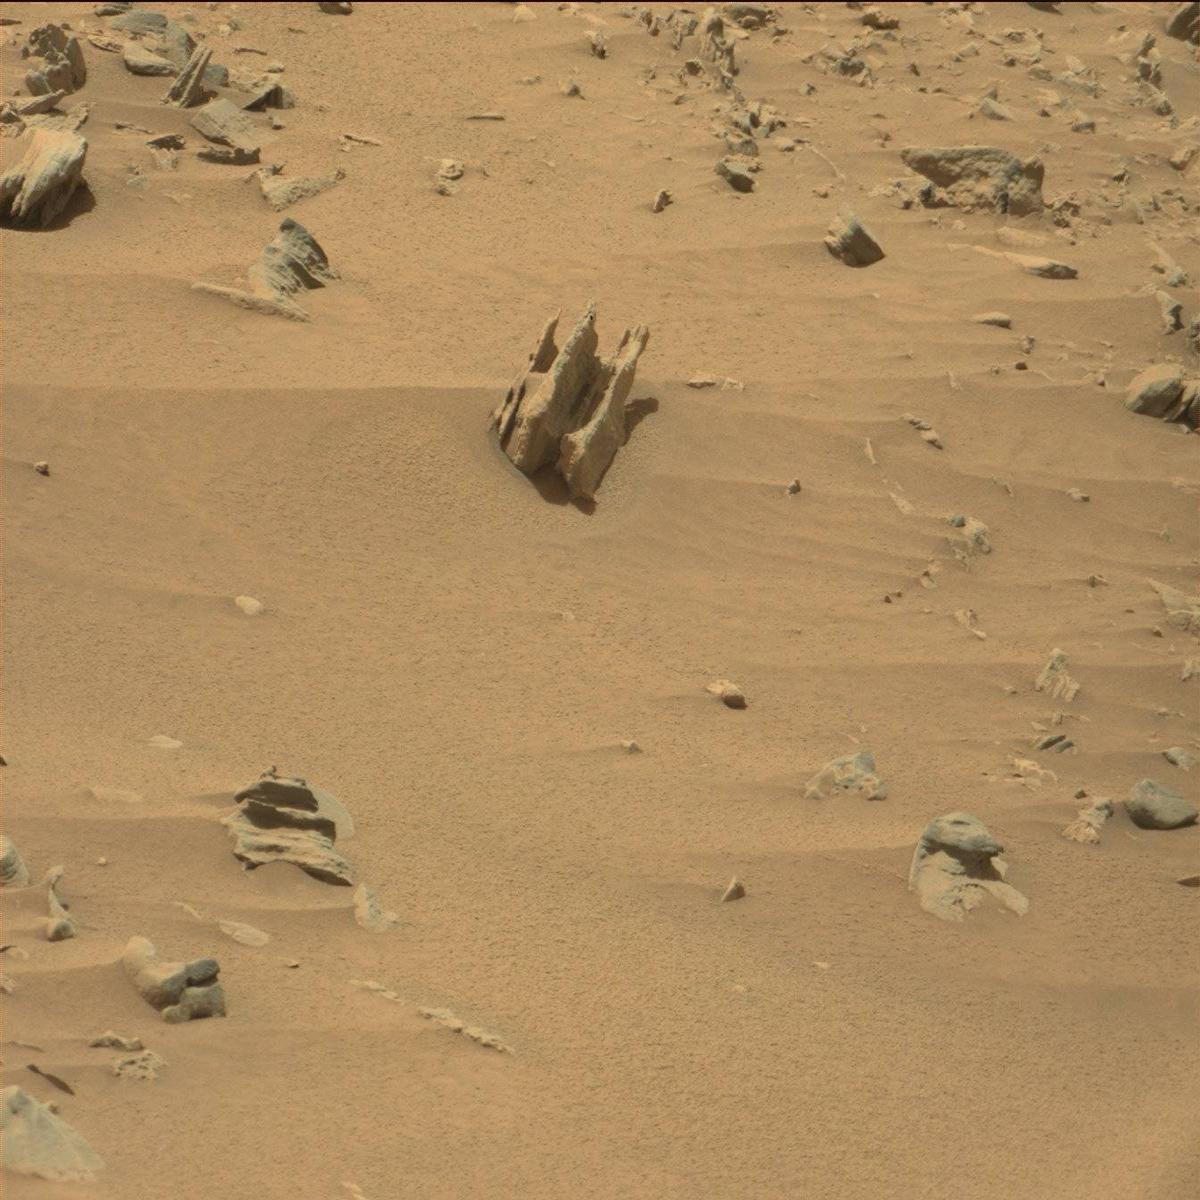
Terrain classes present: Bedrock, Sand / Soil